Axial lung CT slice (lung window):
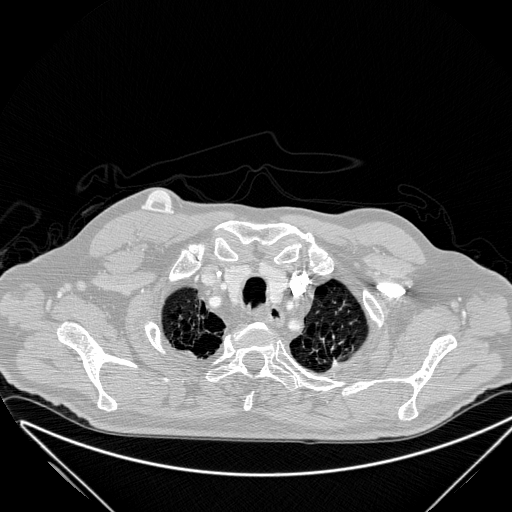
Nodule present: no